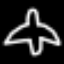
Label: airplane